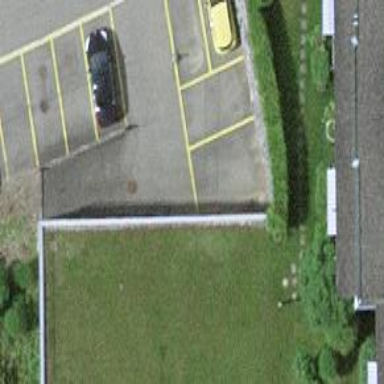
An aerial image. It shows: Parking entrance.